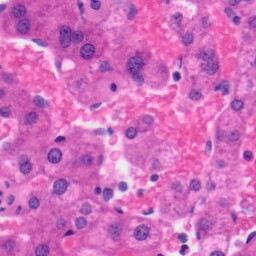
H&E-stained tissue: Liver